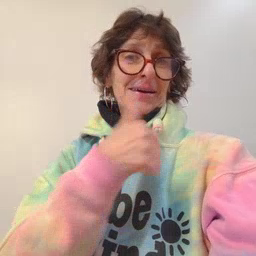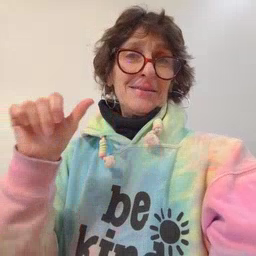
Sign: any